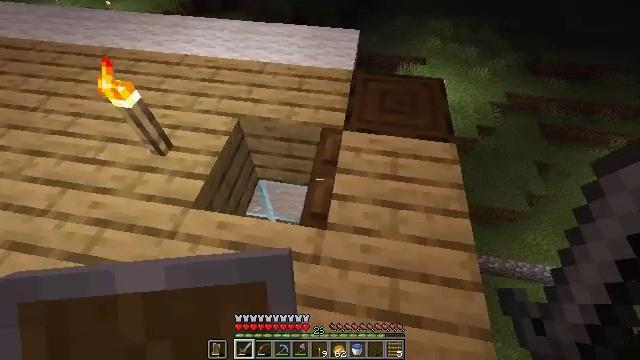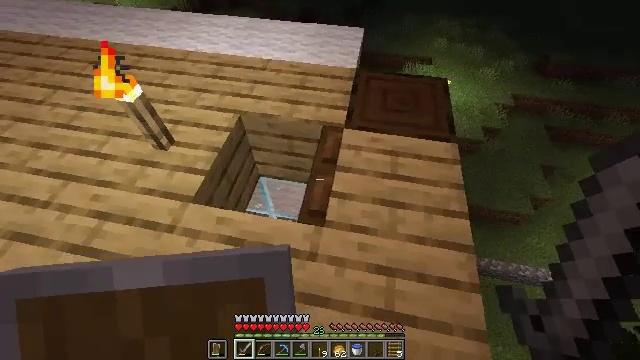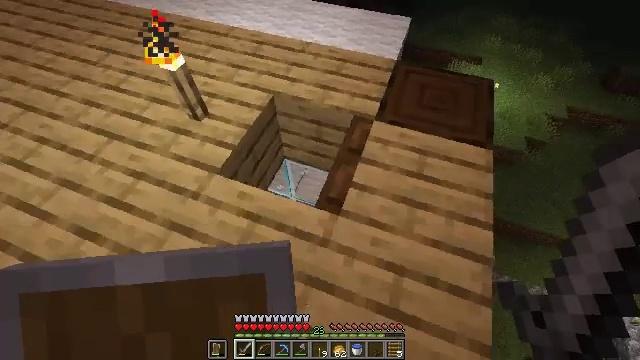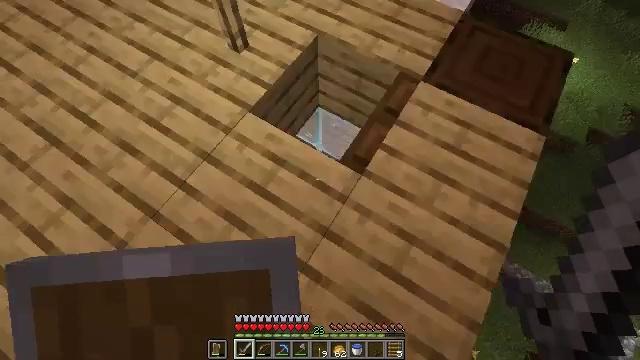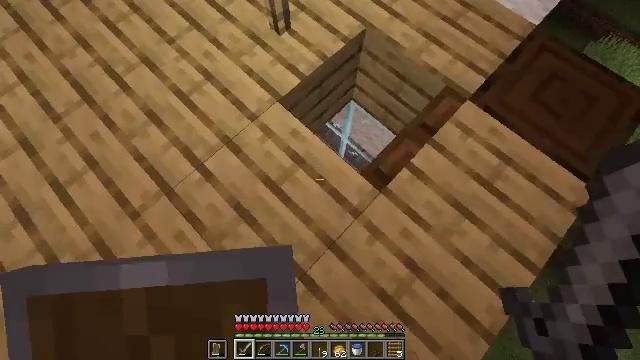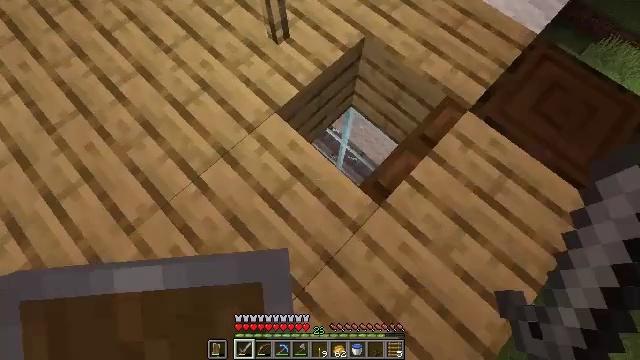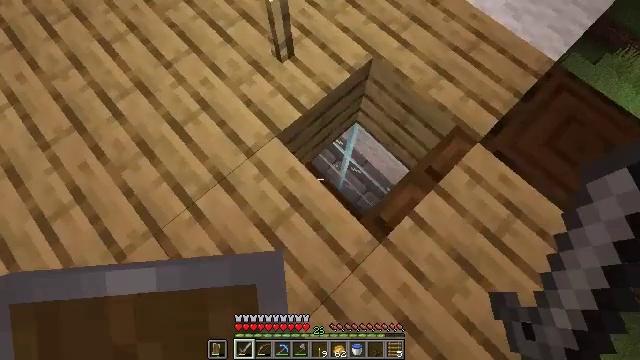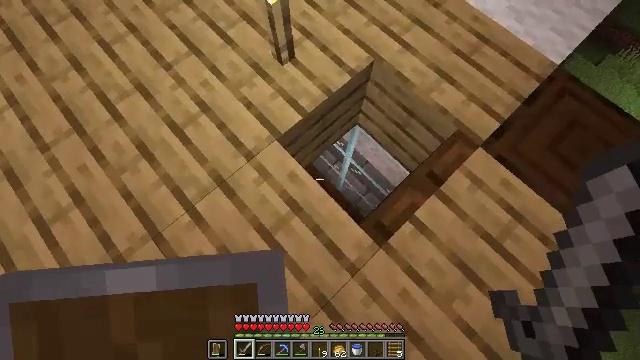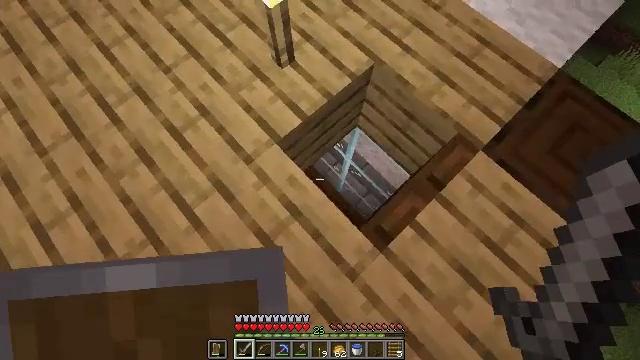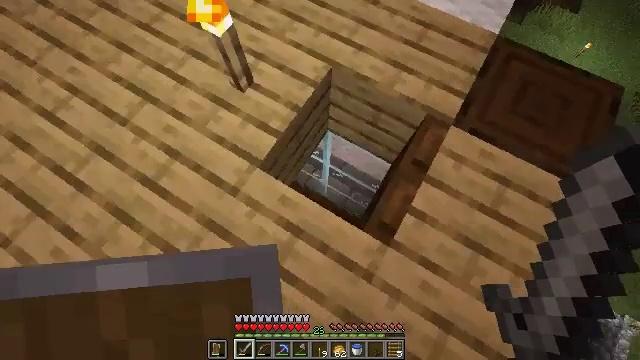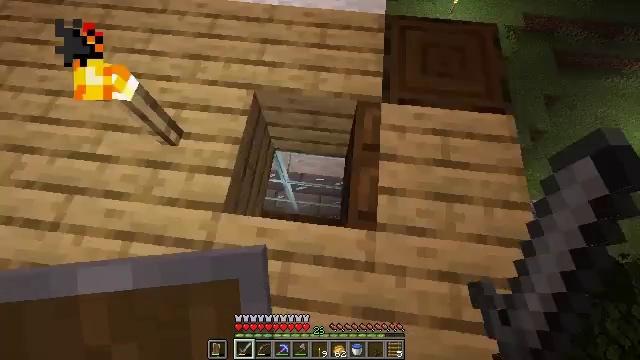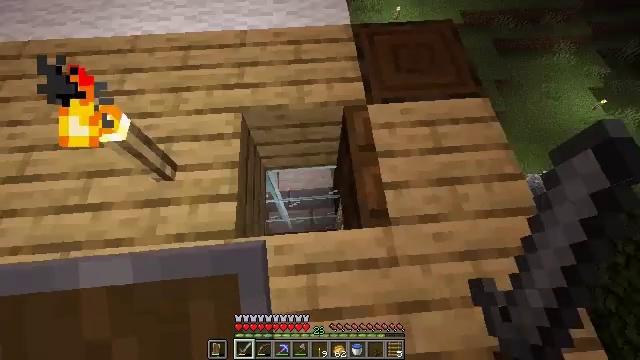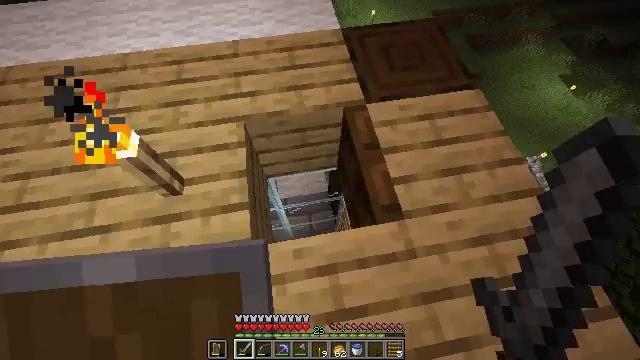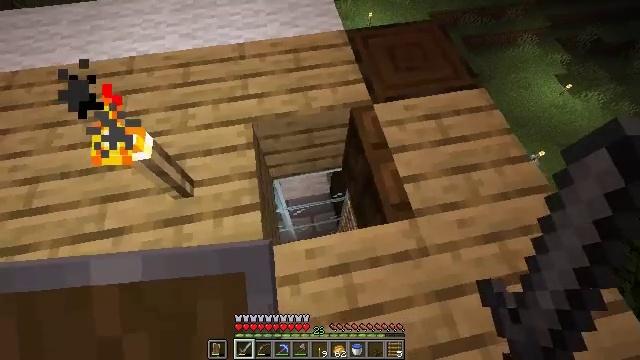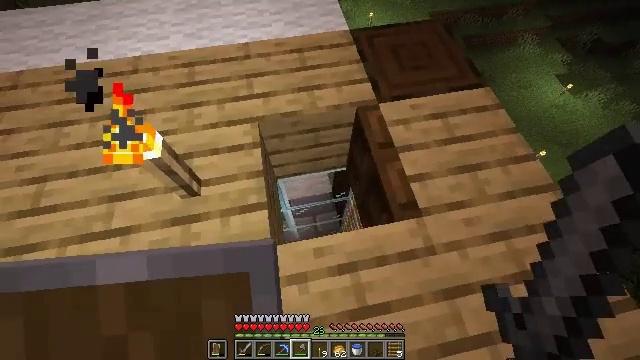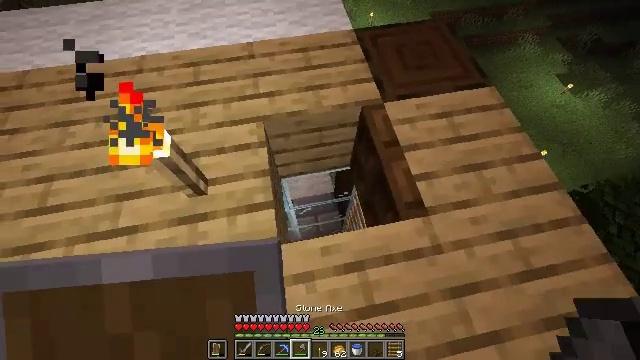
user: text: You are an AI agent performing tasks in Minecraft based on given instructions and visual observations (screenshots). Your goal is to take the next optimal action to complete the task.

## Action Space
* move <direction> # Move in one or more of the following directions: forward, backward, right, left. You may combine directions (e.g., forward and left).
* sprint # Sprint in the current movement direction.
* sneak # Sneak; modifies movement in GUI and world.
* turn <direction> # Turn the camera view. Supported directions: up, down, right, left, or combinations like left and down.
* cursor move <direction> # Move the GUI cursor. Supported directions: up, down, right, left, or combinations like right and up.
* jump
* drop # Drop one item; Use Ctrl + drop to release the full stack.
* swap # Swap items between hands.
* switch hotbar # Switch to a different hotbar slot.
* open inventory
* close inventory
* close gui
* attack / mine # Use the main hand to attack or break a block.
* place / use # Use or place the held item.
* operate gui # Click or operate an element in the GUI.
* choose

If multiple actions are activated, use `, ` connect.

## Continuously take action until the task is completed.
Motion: motion action
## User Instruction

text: Break the dark oak trapdoor to collect it.
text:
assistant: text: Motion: turn left
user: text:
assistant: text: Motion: turn left and down
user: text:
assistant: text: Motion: move forward, turn left and down
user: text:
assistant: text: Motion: move forward, turn left and down
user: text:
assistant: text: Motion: move forward
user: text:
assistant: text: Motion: turn left
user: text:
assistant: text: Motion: no_op
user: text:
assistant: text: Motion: no_op
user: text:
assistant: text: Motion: move left, turn right and up
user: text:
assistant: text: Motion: move left, turn right and up
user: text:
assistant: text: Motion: move left, turn right and up
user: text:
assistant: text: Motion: turn right and up
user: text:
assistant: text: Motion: no_op
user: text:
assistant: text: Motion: switch to hotbar 4
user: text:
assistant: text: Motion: switch to hotbar 4
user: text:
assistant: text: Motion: turn right
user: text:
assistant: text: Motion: move forward, turn right
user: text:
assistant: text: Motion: move forward, turn right and down
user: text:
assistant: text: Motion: turn right
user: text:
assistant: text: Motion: turn right
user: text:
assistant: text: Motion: no_op
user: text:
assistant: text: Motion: attack / mine
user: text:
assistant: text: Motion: attack / mine
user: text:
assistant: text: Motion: attack / mine
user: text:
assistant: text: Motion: attack / mine
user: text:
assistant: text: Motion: attack / mine
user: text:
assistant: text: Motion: attack / mine
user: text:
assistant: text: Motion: attack / mine
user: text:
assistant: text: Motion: attack / mine
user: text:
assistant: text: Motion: attack / mine